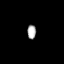
Tissue: prostate
Cell type: T cells
Senescence score: 0.7787
Nuclear area (px): 120
Mean DAPI intensity: 175.808